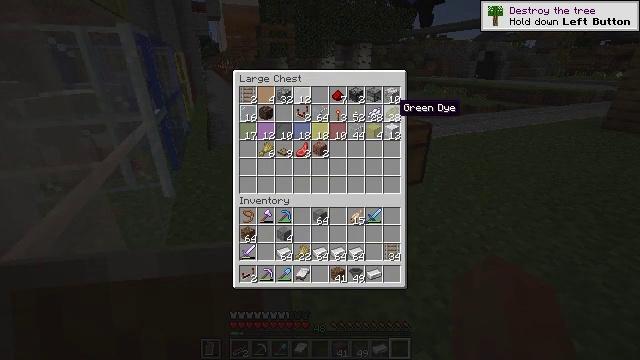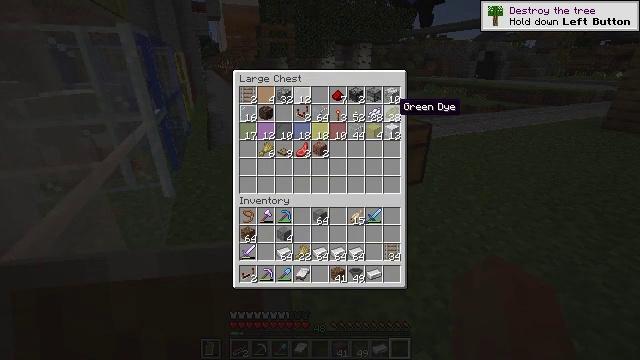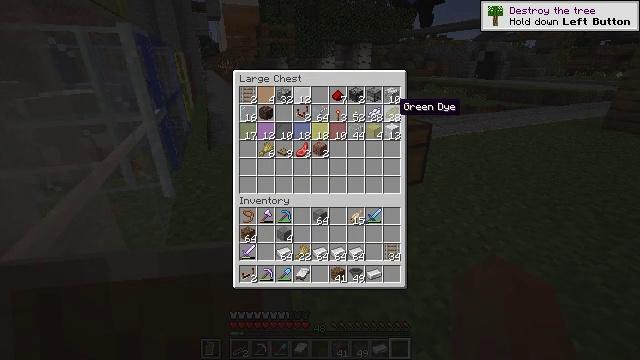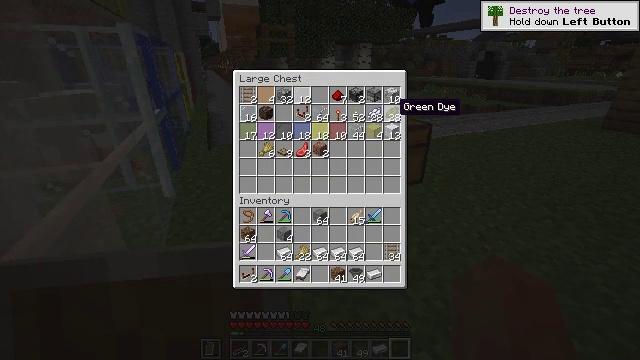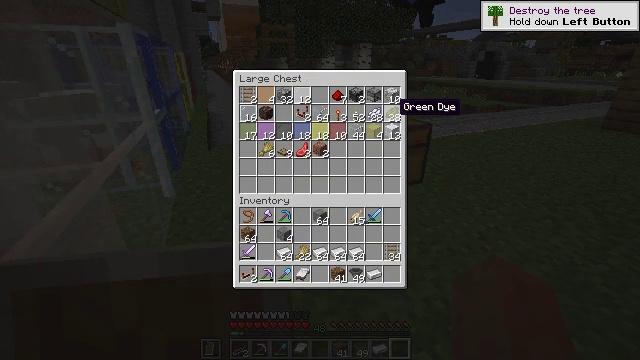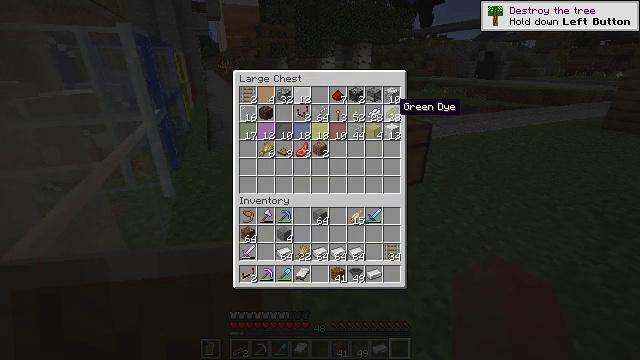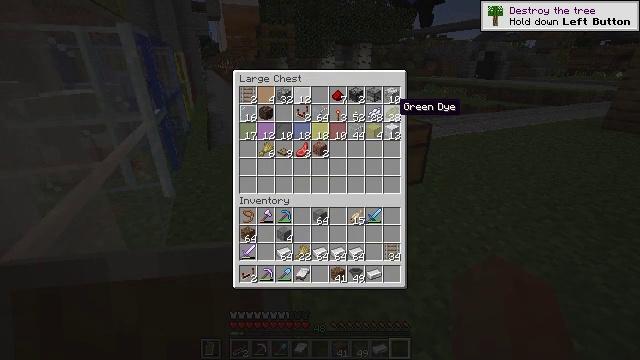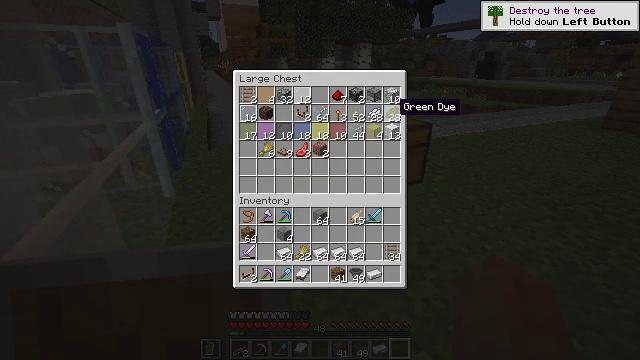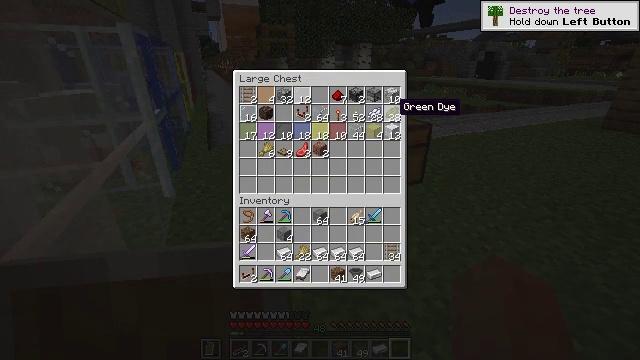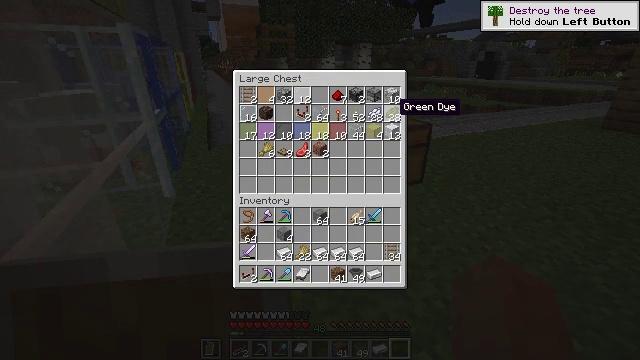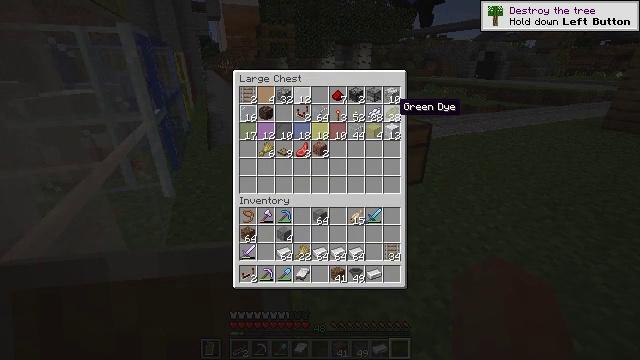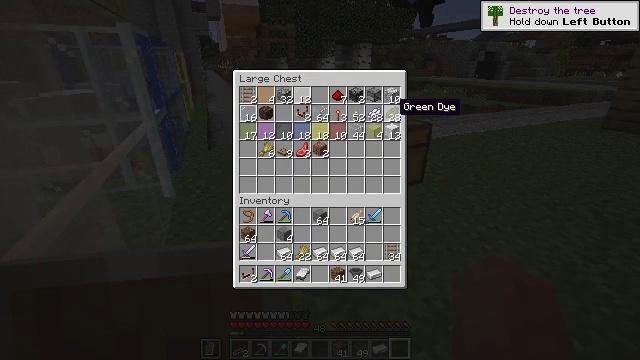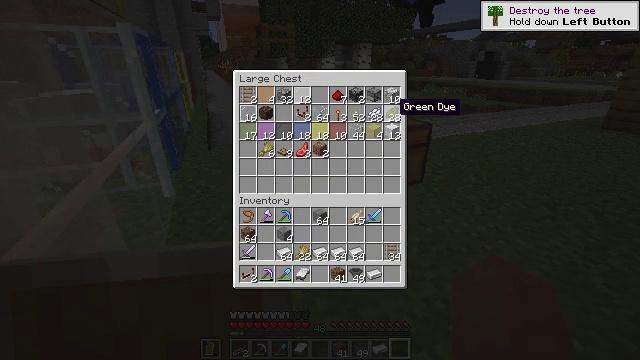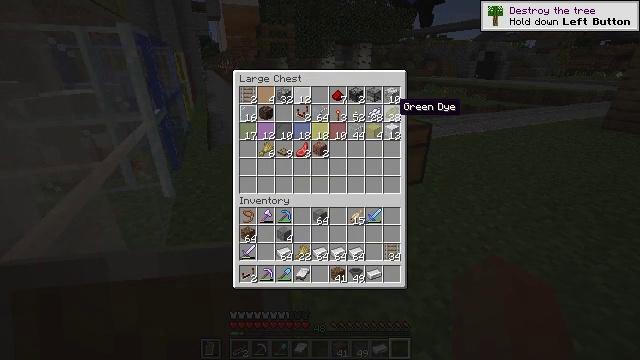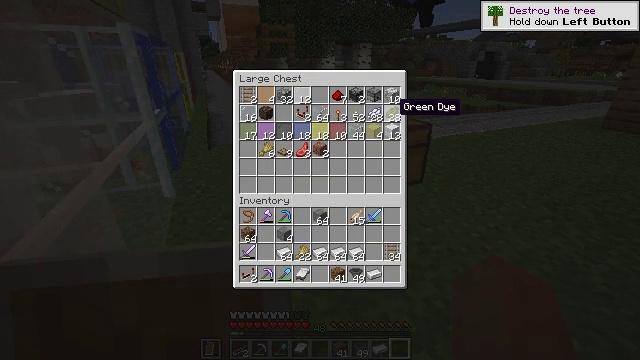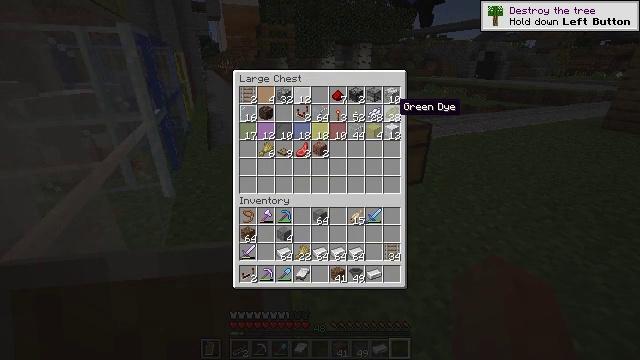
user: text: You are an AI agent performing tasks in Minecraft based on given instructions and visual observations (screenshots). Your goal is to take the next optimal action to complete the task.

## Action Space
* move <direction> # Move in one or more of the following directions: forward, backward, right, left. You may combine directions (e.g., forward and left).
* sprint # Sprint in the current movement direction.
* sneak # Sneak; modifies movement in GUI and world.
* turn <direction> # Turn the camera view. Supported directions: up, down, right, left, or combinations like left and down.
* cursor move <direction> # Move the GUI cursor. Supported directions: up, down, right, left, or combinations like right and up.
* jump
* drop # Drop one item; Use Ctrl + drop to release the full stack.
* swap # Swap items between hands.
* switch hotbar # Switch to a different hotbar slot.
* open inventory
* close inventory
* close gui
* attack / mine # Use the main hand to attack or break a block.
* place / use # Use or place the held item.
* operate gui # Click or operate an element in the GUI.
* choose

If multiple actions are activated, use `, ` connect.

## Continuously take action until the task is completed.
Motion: motion action
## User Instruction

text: Make magenta dye with the crafting menu.
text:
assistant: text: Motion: no_op
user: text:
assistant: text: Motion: no_op
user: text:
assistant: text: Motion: no_op
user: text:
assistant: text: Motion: no_op
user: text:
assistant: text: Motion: no_op
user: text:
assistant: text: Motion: no_op
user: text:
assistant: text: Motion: no_op
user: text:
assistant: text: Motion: no_op
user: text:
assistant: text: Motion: no_op
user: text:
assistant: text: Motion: no_op
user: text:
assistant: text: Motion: no_op
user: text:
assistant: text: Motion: no_op
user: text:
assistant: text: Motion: no_op
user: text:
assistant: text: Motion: no_op
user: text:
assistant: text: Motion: no_op
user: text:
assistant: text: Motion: no_op
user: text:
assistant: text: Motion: no_op
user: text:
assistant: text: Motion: no_op
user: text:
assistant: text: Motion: no_op
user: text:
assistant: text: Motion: no_op
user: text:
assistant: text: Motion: no_op
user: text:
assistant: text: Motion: no_op
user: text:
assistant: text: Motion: no_op
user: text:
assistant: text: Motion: no_op
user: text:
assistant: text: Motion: no_op
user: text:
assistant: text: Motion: no_op
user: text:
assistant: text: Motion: no_op
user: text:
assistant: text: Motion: no_op
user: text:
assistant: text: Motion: no_op
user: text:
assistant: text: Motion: no_op